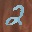
Label: 2